Question: So I have a binary matrix in Matlab.
It is basically a blob (pixels of value 1) surrounded by a neutral background (value 0).
I want to figure out whether this blob is simply connected or not.
Figure below is a straightforward example.

How can this be achieved?
Notably I understand that every path in a pixelated image can be created by choosing from 4 adjacent elements (up, down, left, right) or 8 adjacent elements etc - it doesn't matter in this case.
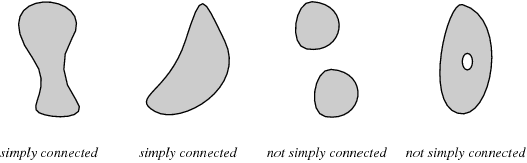
Answer: '''
%// Assuming bw1 is the input binary matrix
[L,num] = bwlabel( ~bw1 );
counts = sum(bsxfun(@eq,L(:),1:num));
[~,ind] = max(counts);
bw2 = ~(L==ind);
%// Output decision
[L,num] = bwlabel( bw1 );
if ~nnz(bw1~=bw2) && num==1
disp('Yes it is a simply connected blob.')
else
disp('Nope, not a simply connected blob.')
end
'''